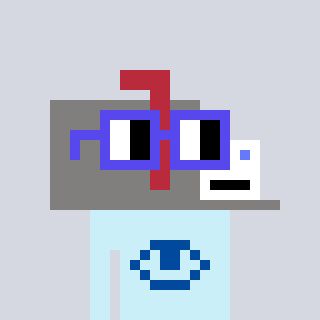
a pixel art character with square blue glasses, a mailbox-shaped head and a cold-colored body on a cool background